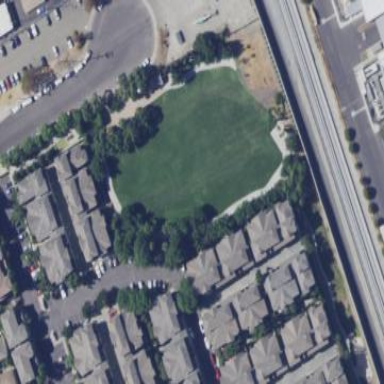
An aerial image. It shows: Park.